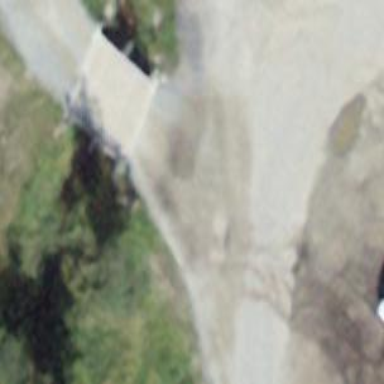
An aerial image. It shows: Unclassified paved road.